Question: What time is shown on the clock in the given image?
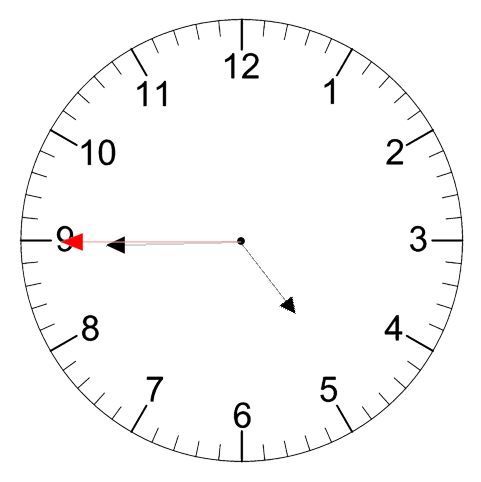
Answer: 04:44:45